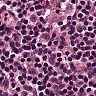
Metastatic tissue present: no